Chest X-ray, PA view. Patient: 78 years old, sex F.
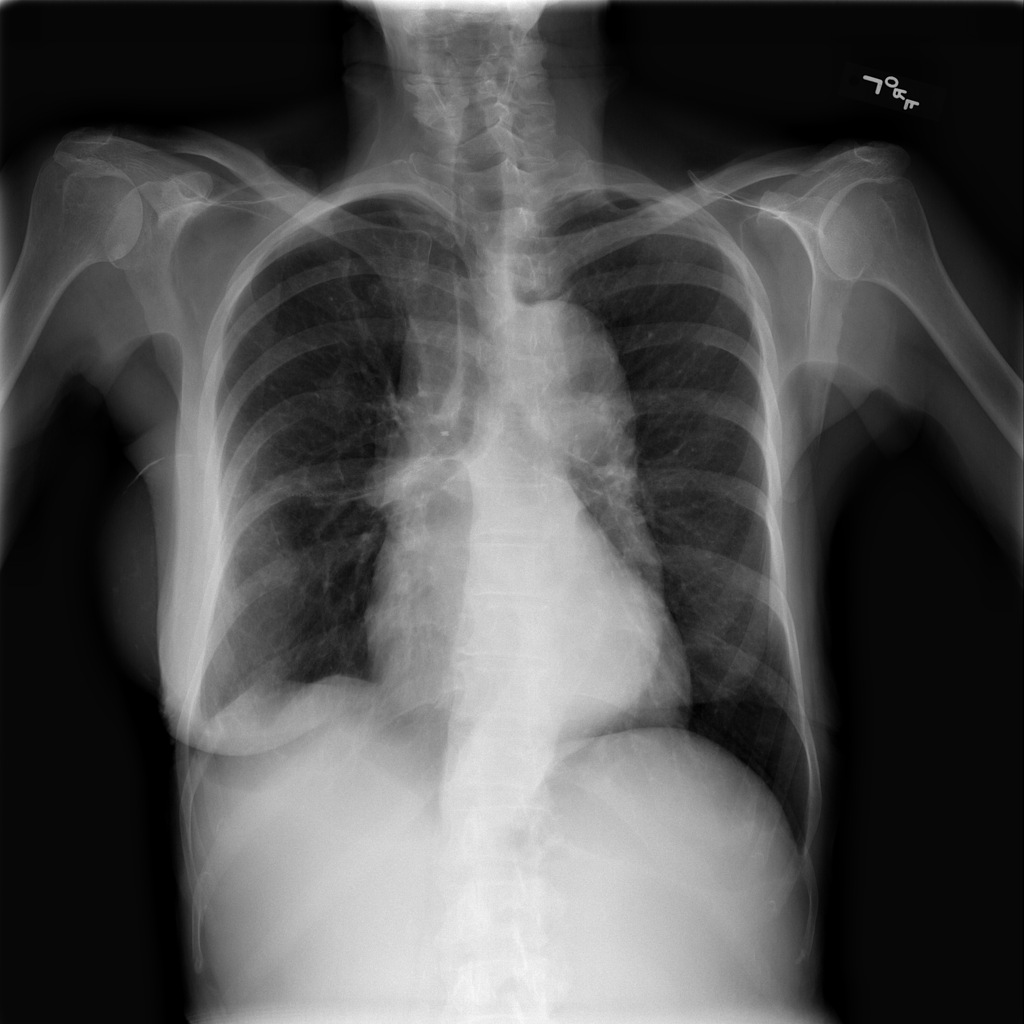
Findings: Infiltration